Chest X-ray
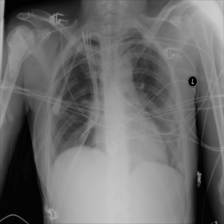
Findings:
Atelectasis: negative
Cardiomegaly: negative
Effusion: negative
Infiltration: negative
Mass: negative
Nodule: negative
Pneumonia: negative
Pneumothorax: negative
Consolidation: negative
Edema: negative
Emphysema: positive
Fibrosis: negative
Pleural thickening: negative
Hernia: negative